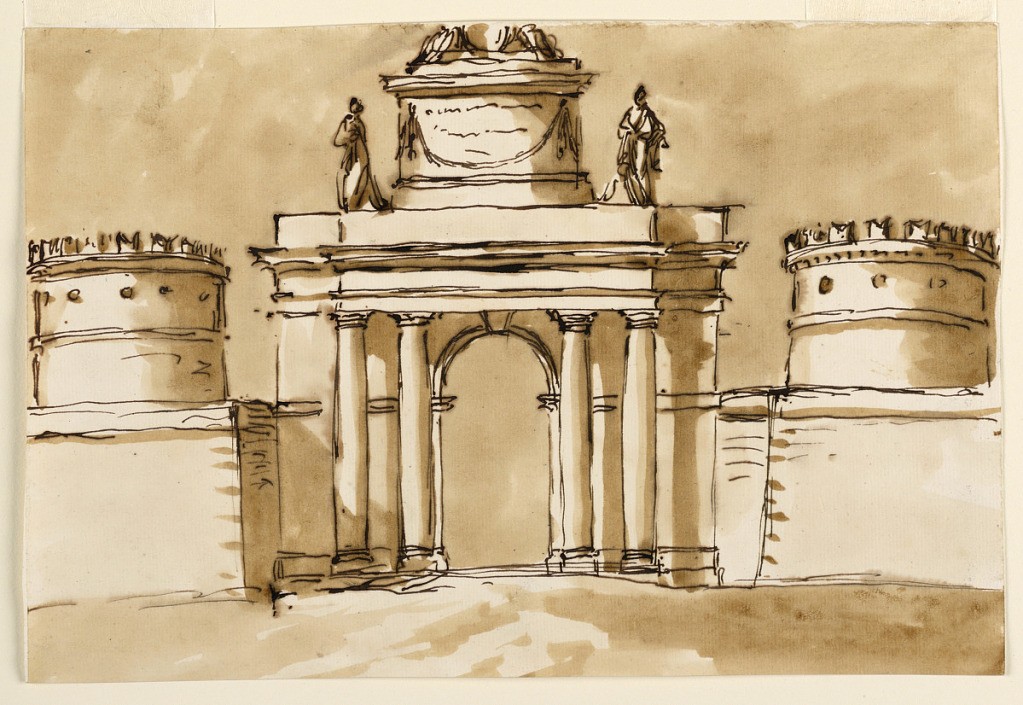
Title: Town gate
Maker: Giuseppe Barberi, Italian, 1746–1809
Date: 1780–1790
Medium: Pen and brown ink, brush and brown wash on off-white laid paper, lined
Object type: Drawing
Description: Arched doorway flanked by pairs of Doric columns supporting a projecting section of the entablature, and topped by an oval pedestal supporting an incompletely shown escutcheon and two female figures. Laterally project crenellated towers, the top sections of which are circular. Colored background.